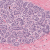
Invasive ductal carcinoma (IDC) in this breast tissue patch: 0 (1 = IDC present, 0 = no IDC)